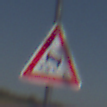
Verkehrszeichen: SchleuderOderRutschgefahr
Umgebung: Outdoor, RoadRail
Tageszeit: Midday
Wetter: Clear
Licht: Natural
Jahreszeit: Summer
Kontrast: HighContrast